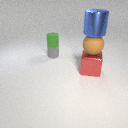
small gray rubber cylinder below small green rubber cylinder